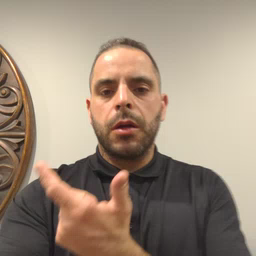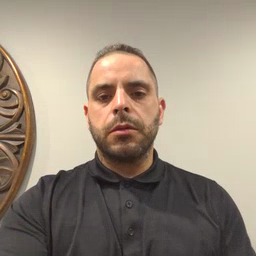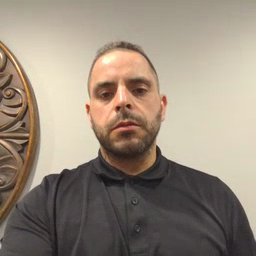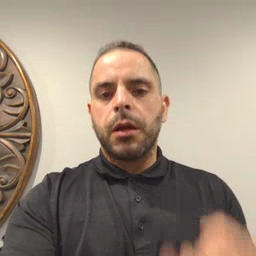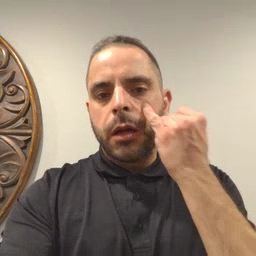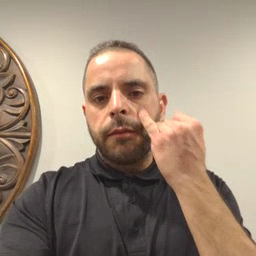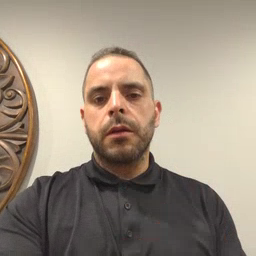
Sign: if